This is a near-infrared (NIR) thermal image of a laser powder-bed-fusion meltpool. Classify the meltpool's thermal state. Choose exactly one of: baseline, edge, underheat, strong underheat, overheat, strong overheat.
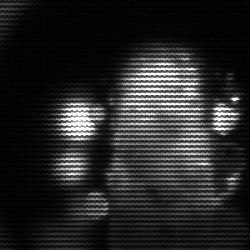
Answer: strong underheat